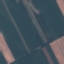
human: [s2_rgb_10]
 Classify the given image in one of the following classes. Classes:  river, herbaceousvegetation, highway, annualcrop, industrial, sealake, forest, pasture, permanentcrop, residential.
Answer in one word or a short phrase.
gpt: AnnualCrop